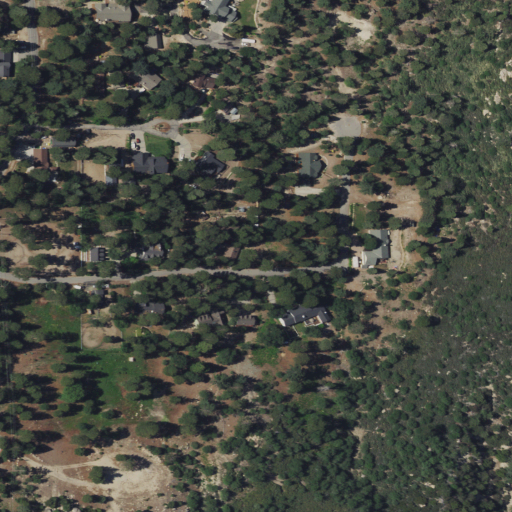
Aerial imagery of plain(s) in California named Seymour Flat containing evergreen forest, open development, shrub, low intensity development, and medium intensity development